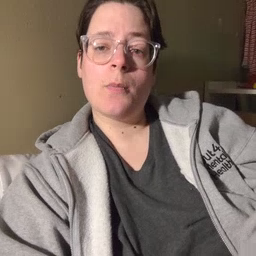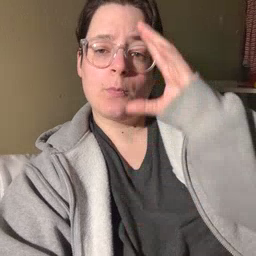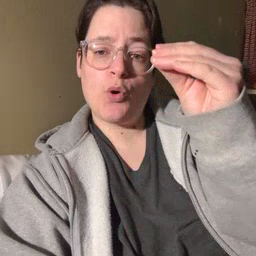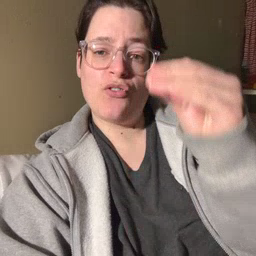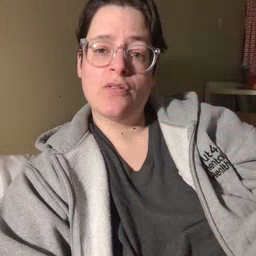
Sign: boy